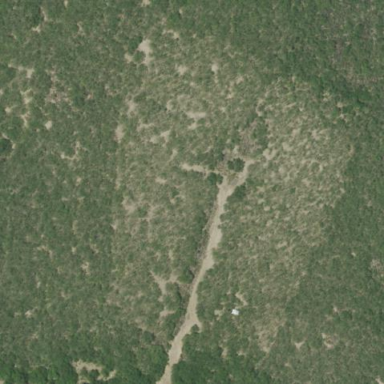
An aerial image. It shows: Forest area.